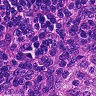
Metastatic tissue present: no